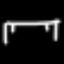
Label: bed